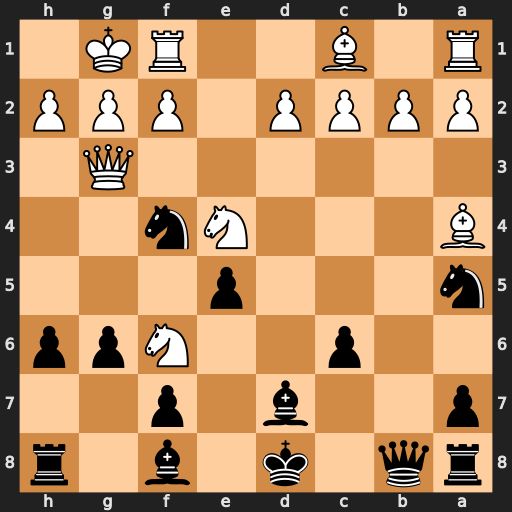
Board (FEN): rq1k1b1r/p2b1p2/2p2Npp/n3p3/B3Nn2/6Q1/PPPP1PPP/R1B2RK1
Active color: b
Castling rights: -
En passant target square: -
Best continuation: Ne2+ Kh1 Nxg3+